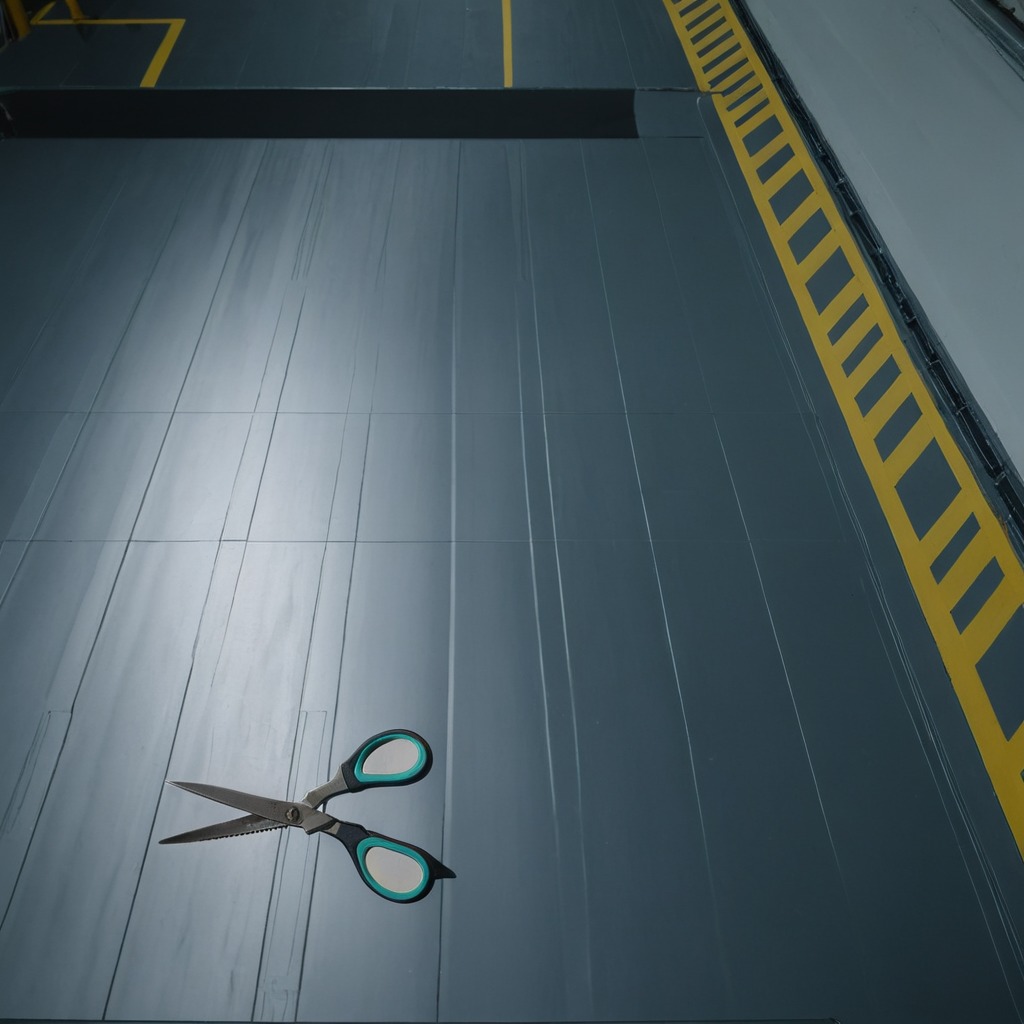
A scissor is lying on the toolbox surface in an airplane hangar workshop.